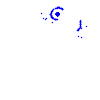
Particle: pion